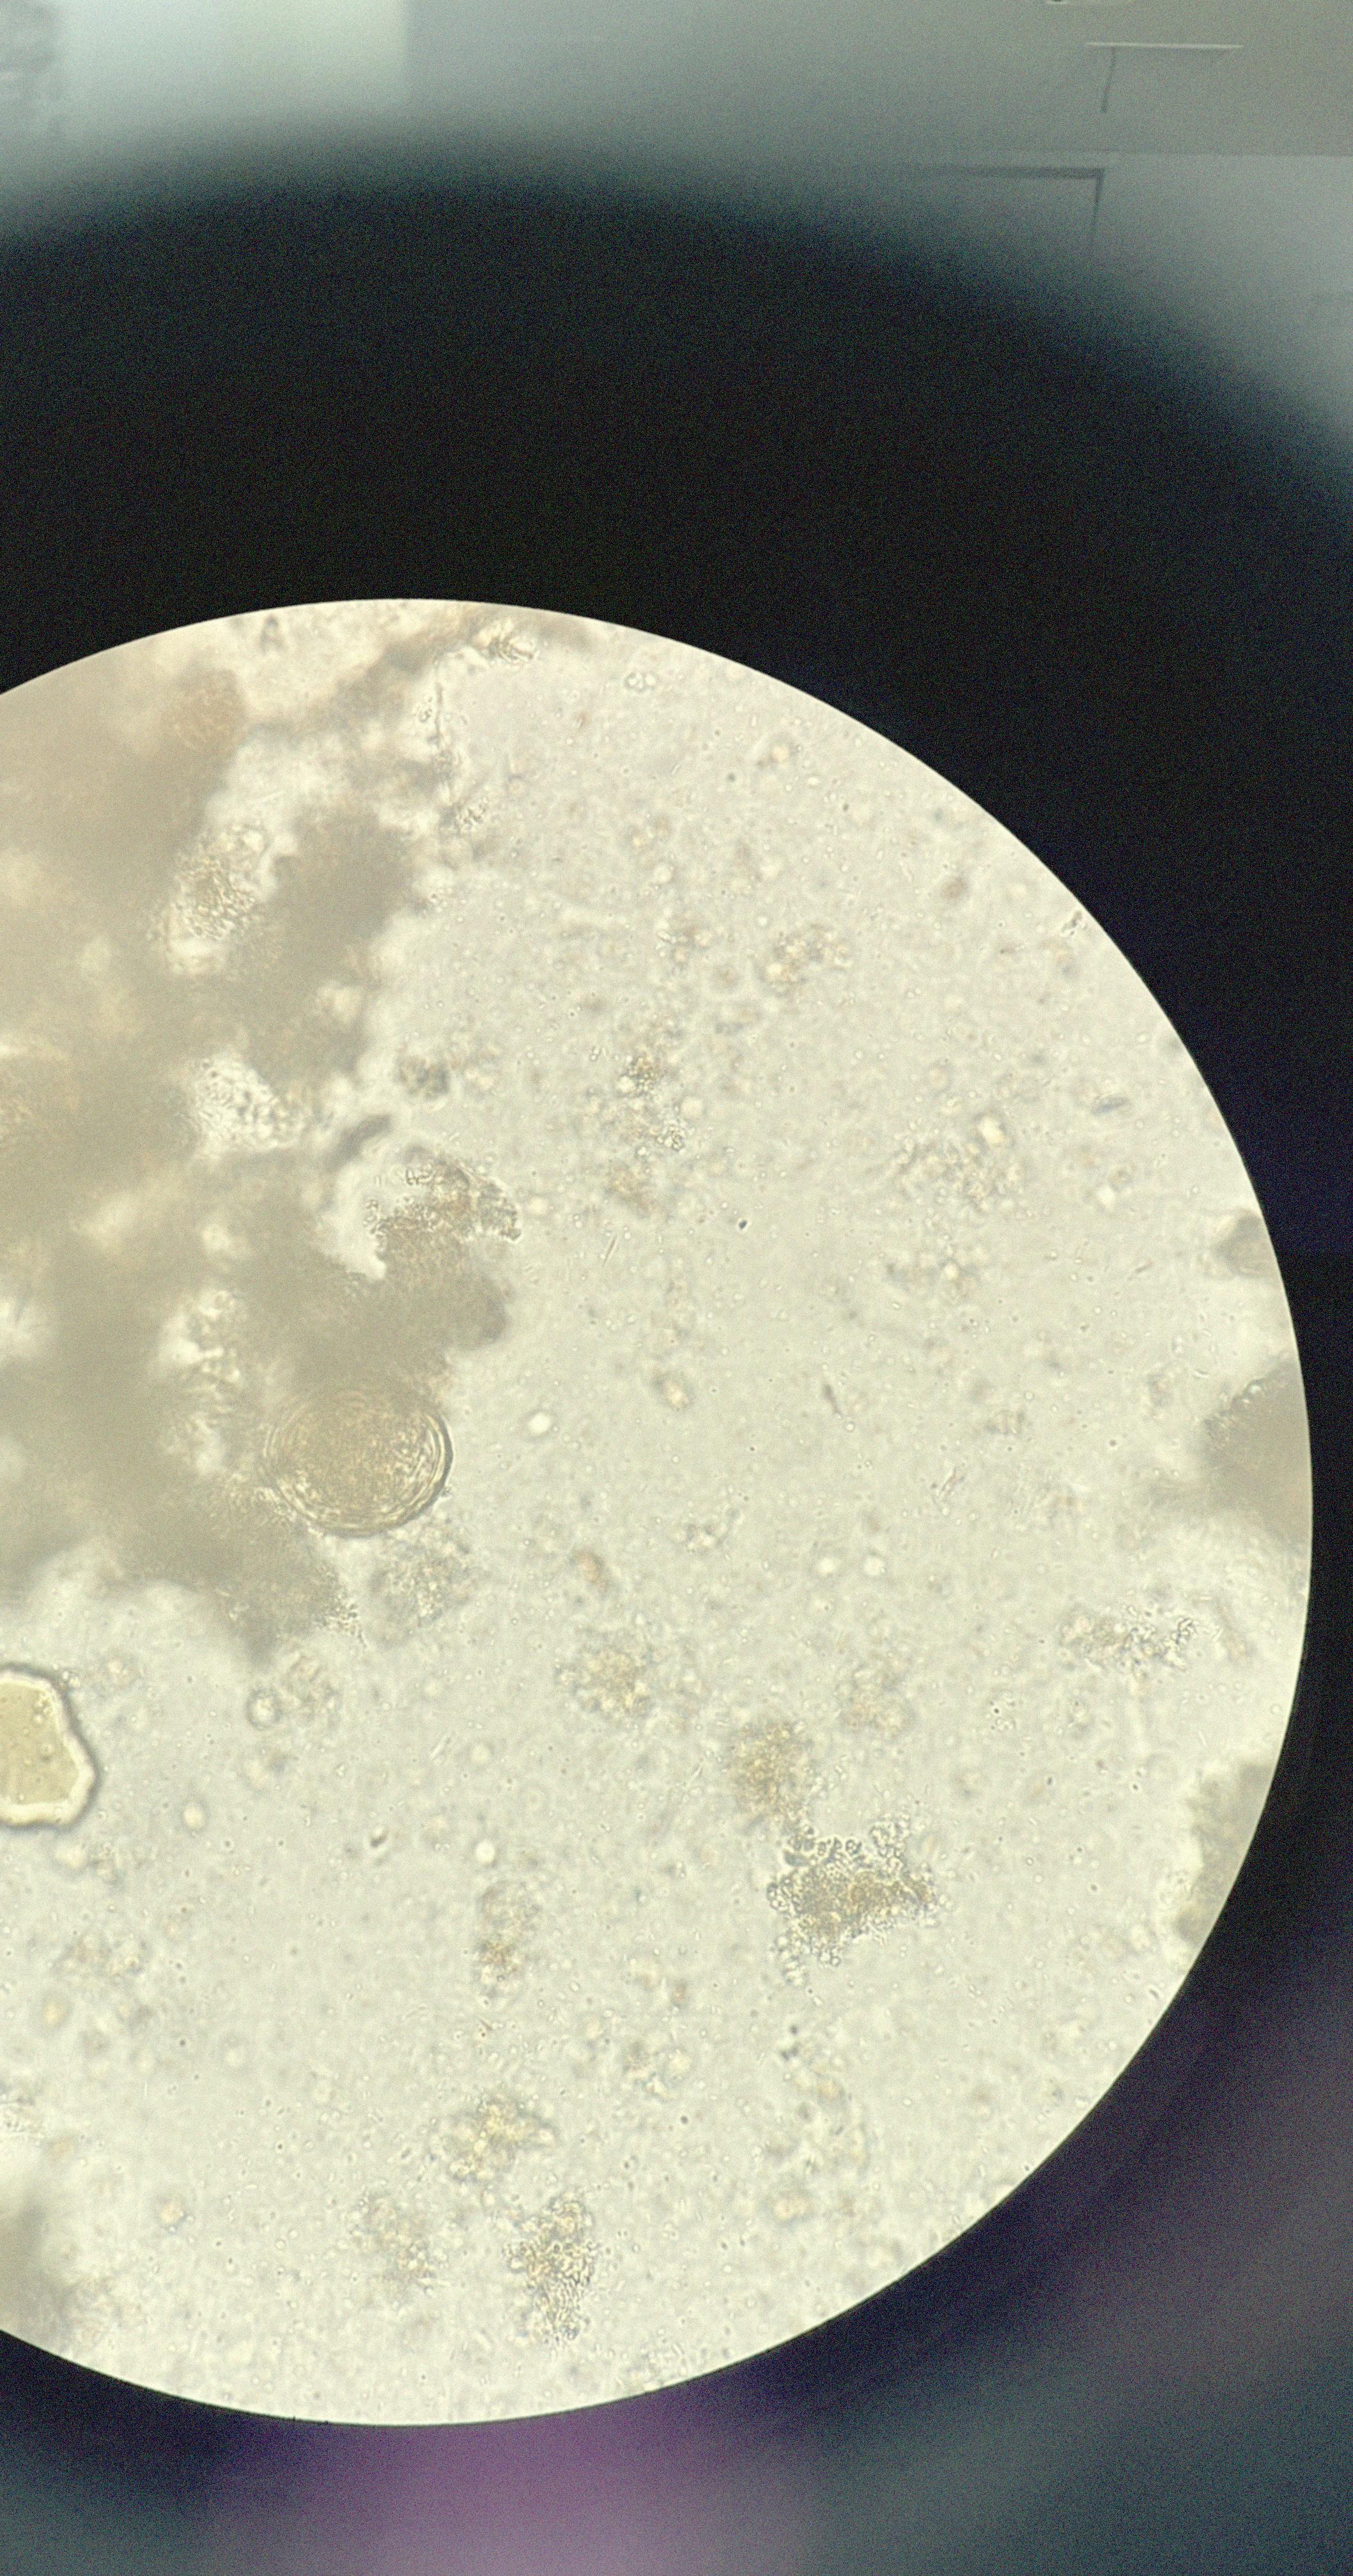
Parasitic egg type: Ascaris lumbricoides